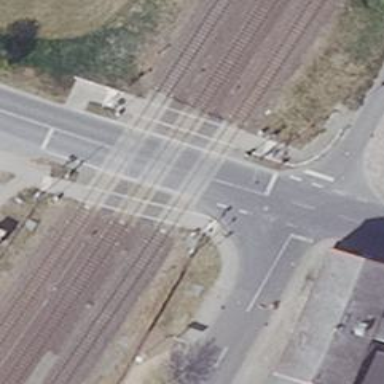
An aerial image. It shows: Full barrier at railway crossing.